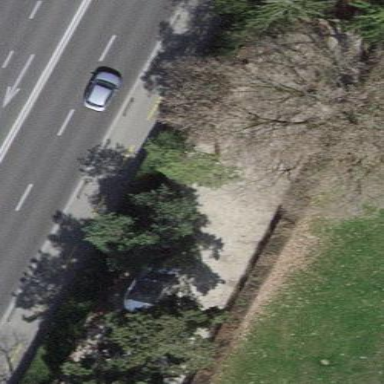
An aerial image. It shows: Parking area with fine gravel surface.